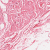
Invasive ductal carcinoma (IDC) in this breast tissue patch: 0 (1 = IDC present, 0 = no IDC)